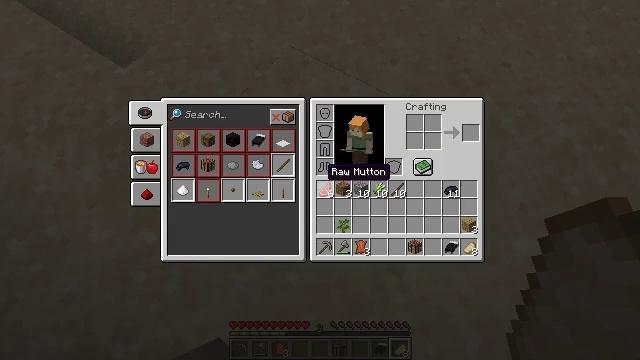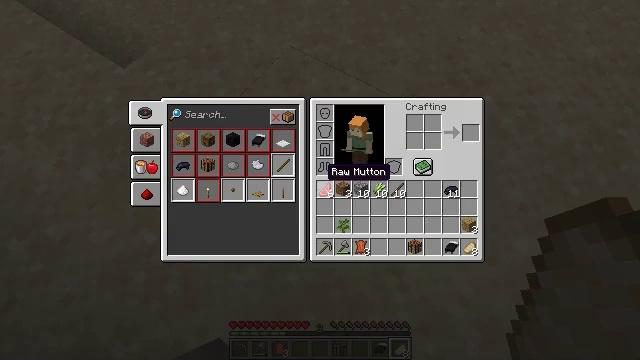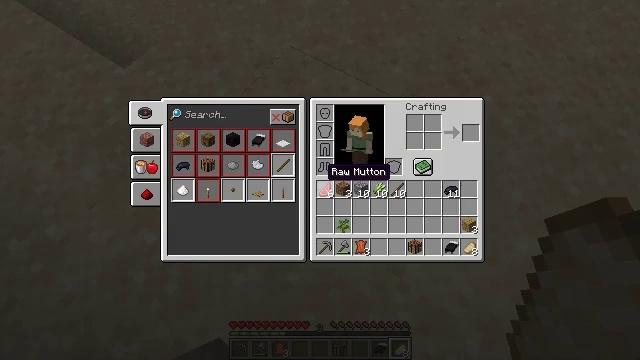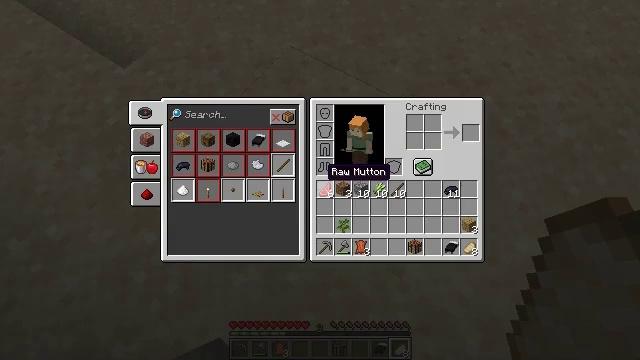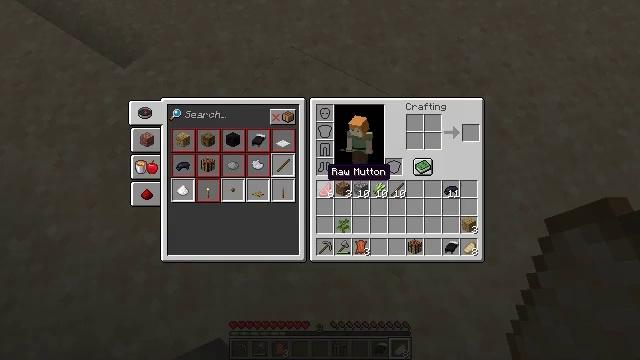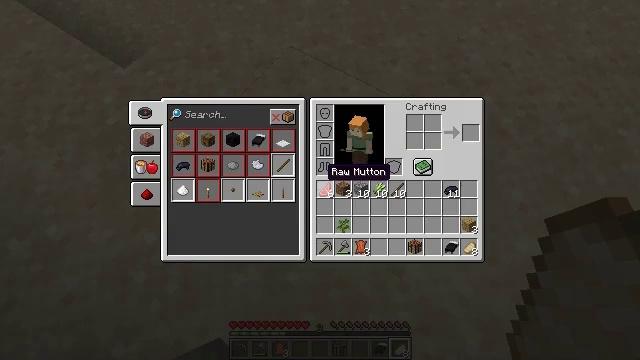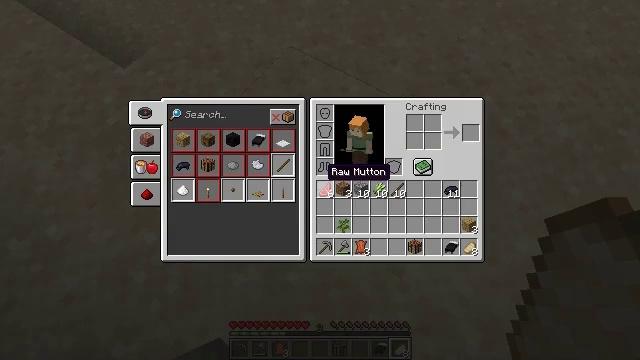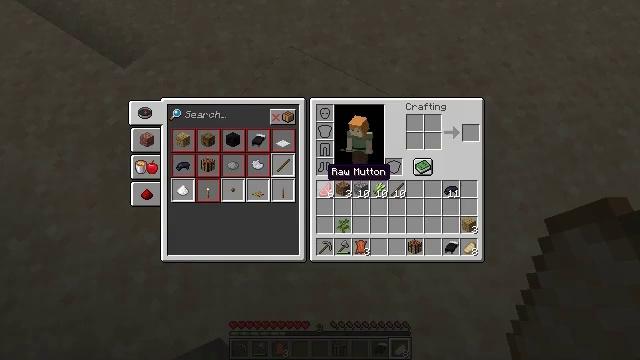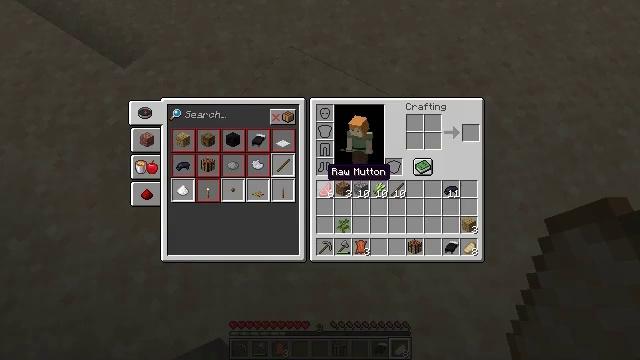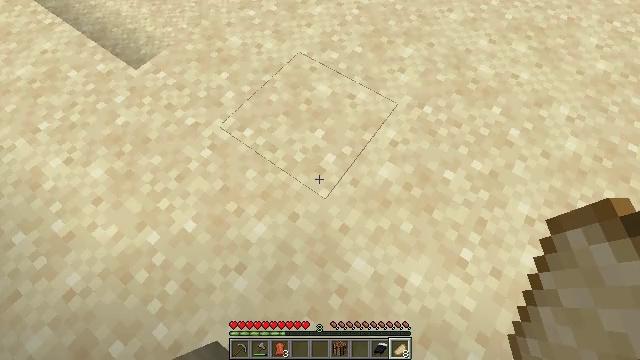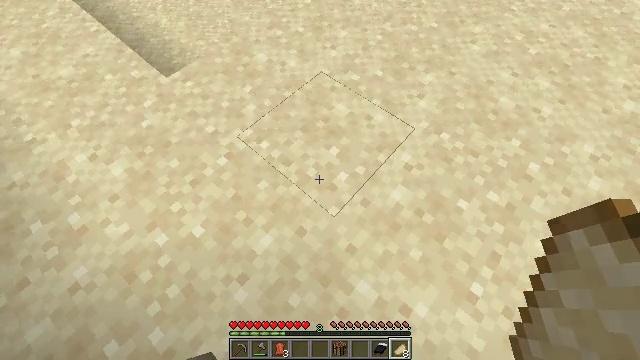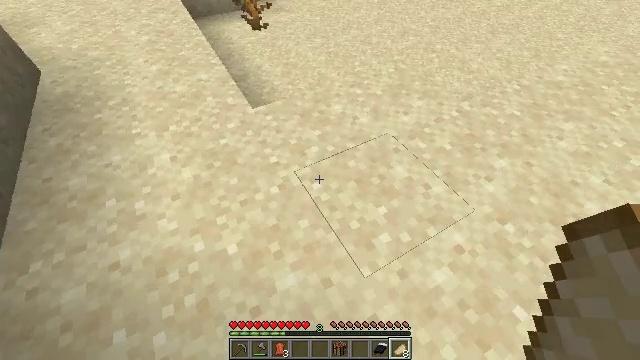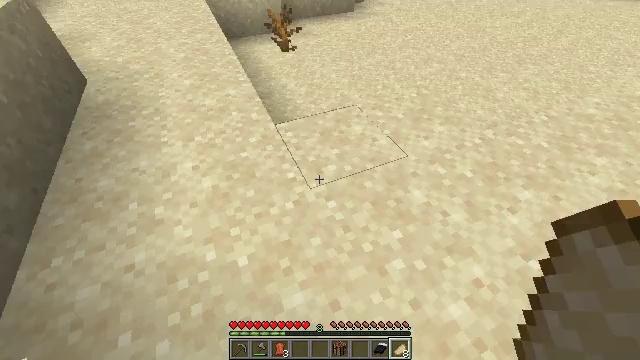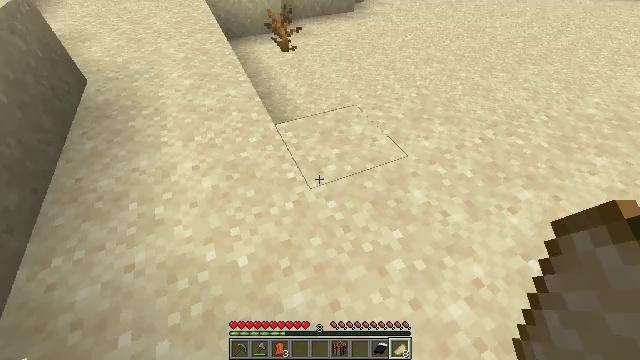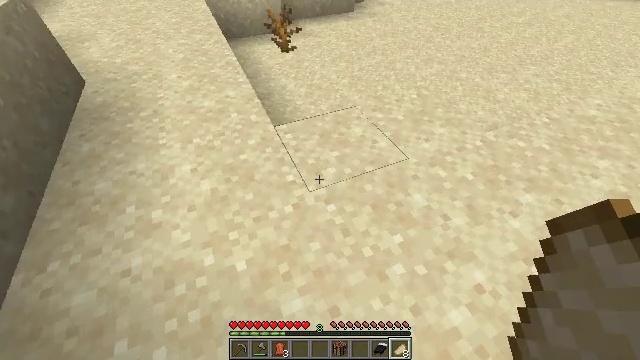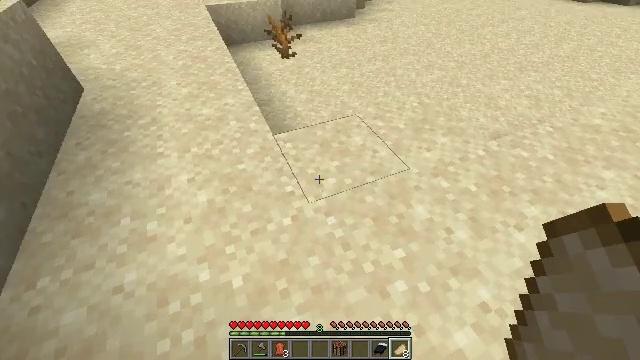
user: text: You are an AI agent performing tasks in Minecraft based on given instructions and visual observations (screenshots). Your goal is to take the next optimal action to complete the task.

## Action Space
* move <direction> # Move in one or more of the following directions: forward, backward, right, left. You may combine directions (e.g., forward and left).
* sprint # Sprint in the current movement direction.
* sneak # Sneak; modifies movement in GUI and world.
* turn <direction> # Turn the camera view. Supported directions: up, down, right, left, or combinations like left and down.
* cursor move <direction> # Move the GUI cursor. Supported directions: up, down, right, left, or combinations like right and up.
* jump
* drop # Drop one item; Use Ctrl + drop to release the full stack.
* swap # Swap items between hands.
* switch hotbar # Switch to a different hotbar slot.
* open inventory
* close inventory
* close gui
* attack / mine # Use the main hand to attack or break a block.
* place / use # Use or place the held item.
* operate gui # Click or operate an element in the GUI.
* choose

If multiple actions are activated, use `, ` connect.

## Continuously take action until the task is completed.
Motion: motion action
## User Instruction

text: Left click to mine the dead bush.
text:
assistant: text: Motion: close inventory
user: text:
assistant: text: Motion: open gui
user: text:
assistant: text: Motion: no_op
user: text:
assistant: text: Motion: no_op
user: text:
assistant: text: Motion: no_op
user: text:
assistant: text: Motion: no_op
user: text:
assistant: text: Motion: no_op
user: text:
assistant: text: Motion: no_op
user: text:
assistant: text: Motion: cursor move left and up
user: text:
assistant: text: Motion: turn left and up, close gui
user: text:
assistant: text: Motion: turn left and up
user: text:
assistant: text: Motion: turn left and up
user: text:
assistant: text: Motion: no_op
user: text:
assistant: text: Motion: move forward
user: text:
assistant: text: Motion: move forward
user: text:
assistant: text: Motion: move forward, turn up
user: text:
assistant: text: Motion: move forward, sprint
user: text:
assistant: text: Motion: move forward, sprint
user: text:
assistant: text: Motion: move forward, sprint, turn left and up
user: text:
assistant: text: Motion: move forward, sprint, turn up
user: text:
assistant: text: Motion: move forward, sprint, turn left and up
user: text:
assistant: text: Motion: move forward, turn left
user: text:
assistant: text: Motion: move forward, turn left and down
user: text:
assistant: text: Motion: move forward, turn left
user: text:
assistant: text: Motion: move forward
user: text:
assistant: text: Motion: move forward
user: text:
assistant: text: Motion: move forward, turn right and up
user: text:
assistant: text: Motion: move forward, turn right and up
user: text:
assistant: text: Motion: move forward
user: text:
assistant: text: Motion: move forward